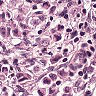
Metastatic tissue present: yes